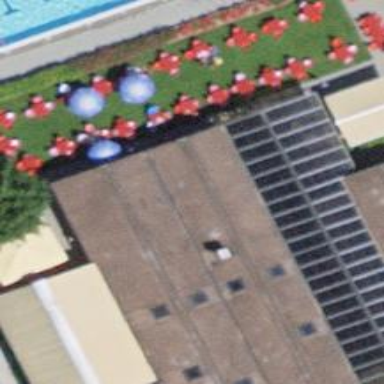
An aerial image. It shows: Outdoor seating area for leisure.